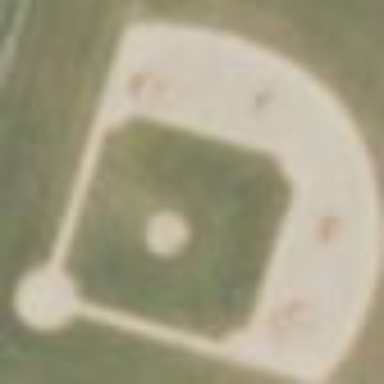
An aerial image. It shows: Baseball pitch for leisure land activities.